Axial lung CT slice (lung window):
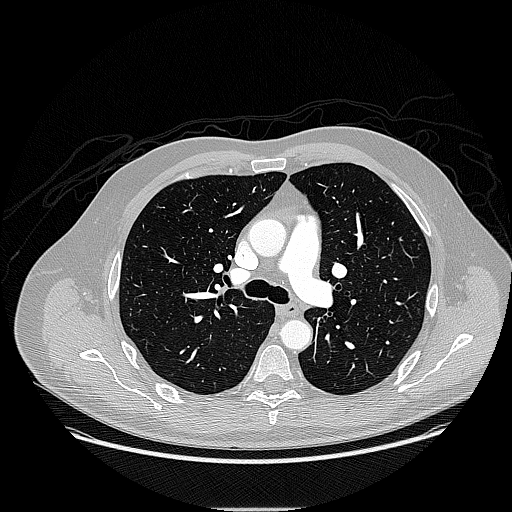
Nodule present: no